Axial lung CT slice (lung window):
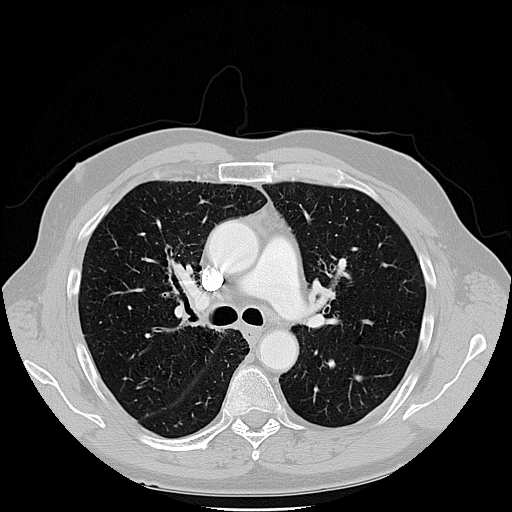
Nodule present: no